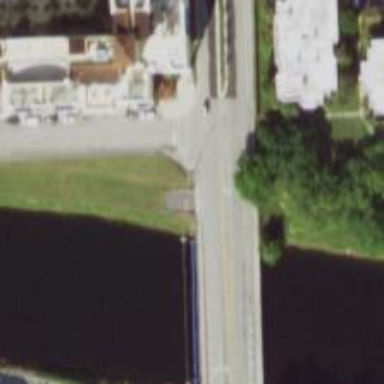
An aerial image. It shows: Footway on bridge.